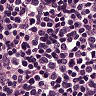
Metastatic tissue present: no